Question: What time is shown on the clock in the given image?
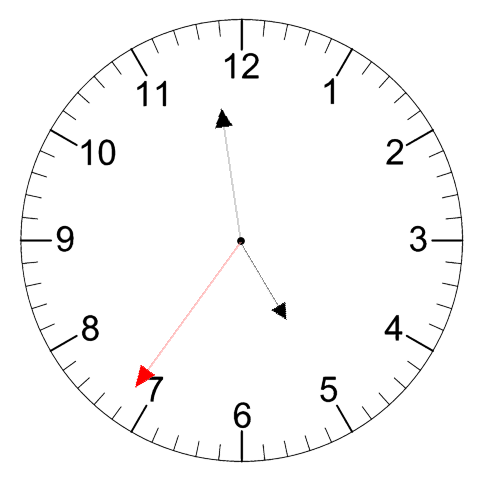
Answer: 04:58:36